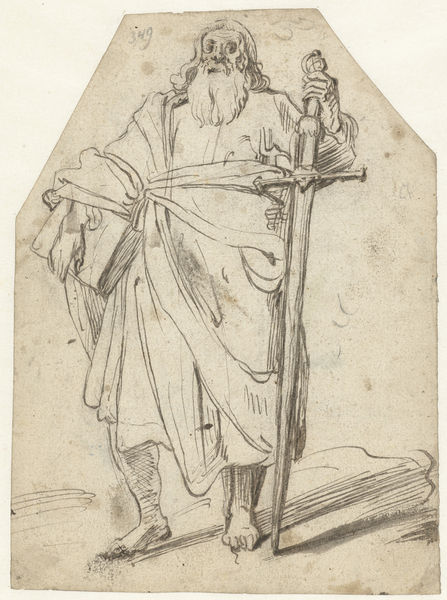
Titel: Apostel Paulus staand met zwaard en boek
Künstler: Jan Philipsz. van Bouckhorst
Standort: Amsterdam
Institution: Rijksmuseum
Schlagwörter: hand, mann, schatten, skizze, zeichnung, alt, bart, bibel, gewand, mantel, füße, stab, barfuss, antike, moses, buch, schraffur, schwert, stand, tinte, flecken, toga, wanderer, mönch, heiliger, stecken, zweihänder, langschwert, 349, gesetze haare